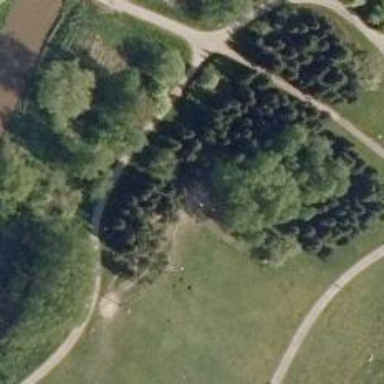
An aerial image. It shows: Disc golf hole.